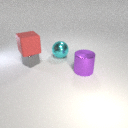
large cyan metal sphere behind small gray metal cube